Question: I'm narrowing in on completion of a specialized data parsing and management class and have run into an issue that I can't seem to figure out.
I have an activity class named 'RecordDisposal' and a data class named 'DisposalRecord' (sorry for the poor naming; I couldn't come up with anything else that wouldn't confuse the matter with other things).
So I set up some basic tests, and things aren't really working out (see image). At the breakpoint, the field 'UnparsedRetentionCode' should have been set to the parameter value 'RetentionCode' (see line above the breakpoint), which in this case is '1', but it's not (see Locals window at the bottom).
What have I done wrong?

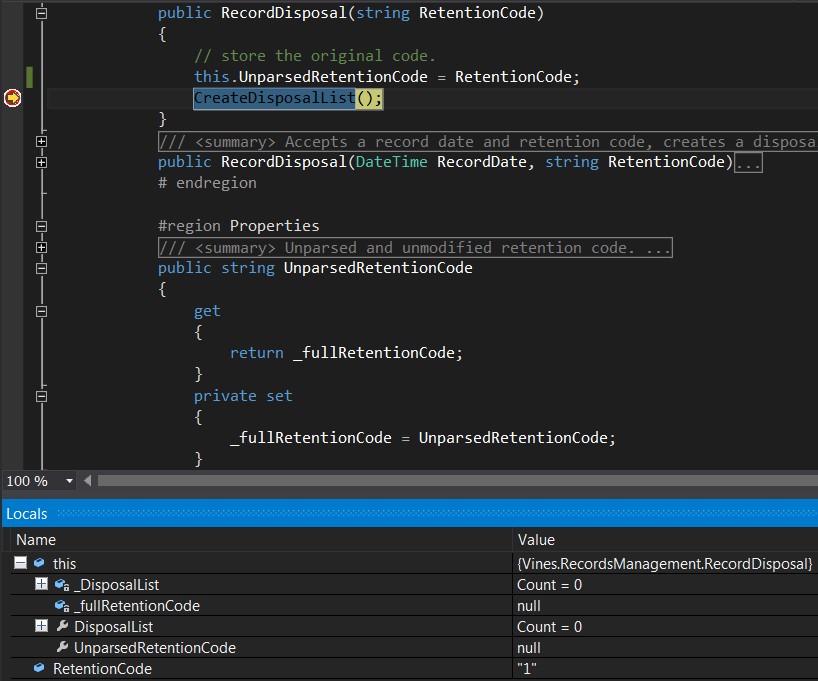
Answer: UnparsedRetentionCode is null in the watch window because your setter is effectively performing '_fullRetentionCode = _fullRetentionCode' (which upon object creation is null).
It should be:
'''
private set
{
_fullRetentionCode = value;
}
'''
<URL>